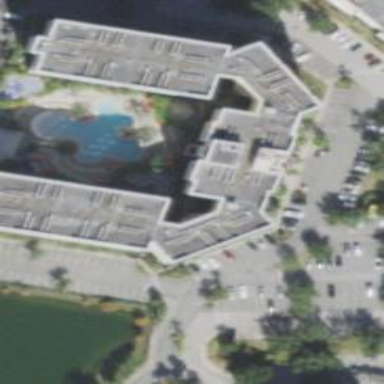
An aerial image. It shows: Apartment building for tourism.